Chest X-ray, AP view. Patient: 50 years old, sex M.
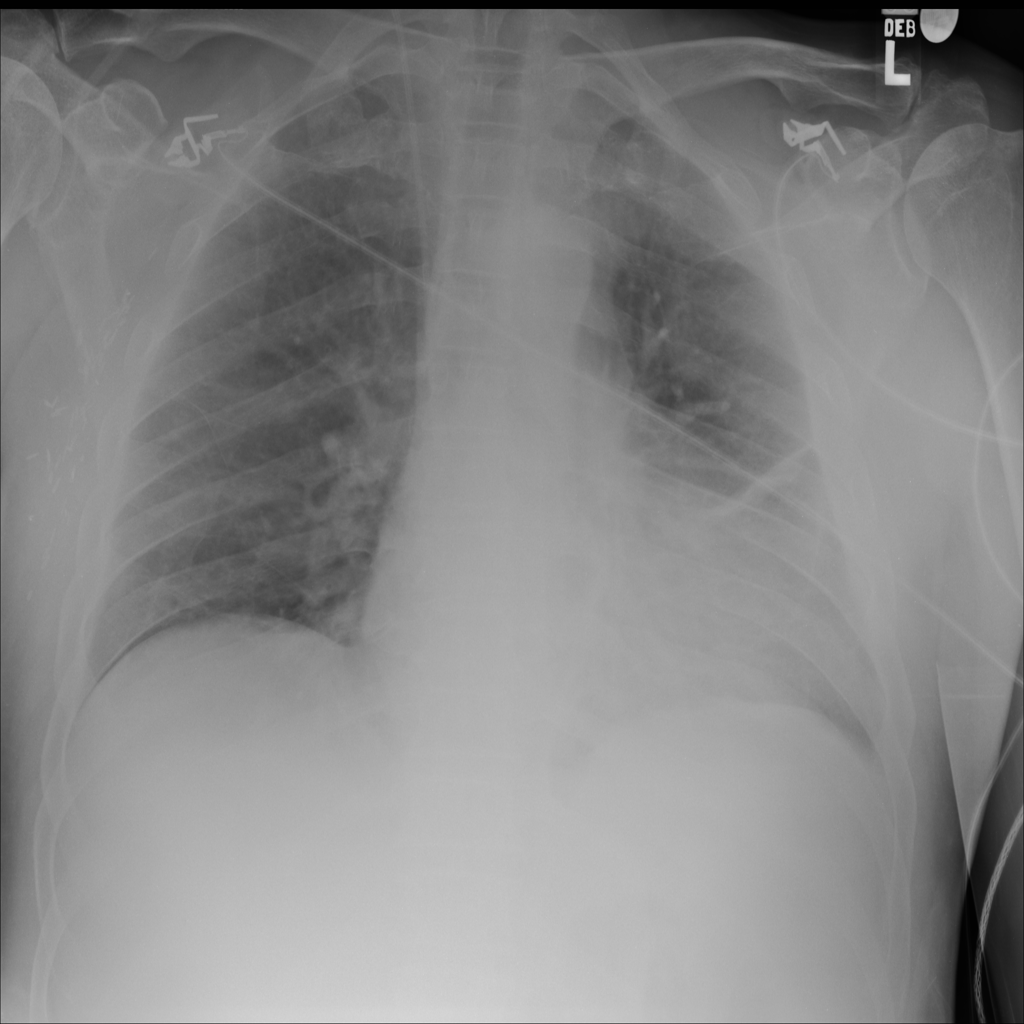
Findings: Atelectasis, Pleural_Thickening